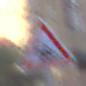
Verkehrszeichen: Bahnuebergang
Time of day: SunriseSunset
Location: Outdoor (Urban)
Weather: PartlyCloudy
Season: NotSpecified
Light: Natural